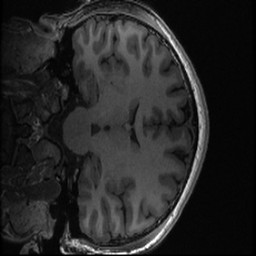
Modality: T1w
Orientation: coronal
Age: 23
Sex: male